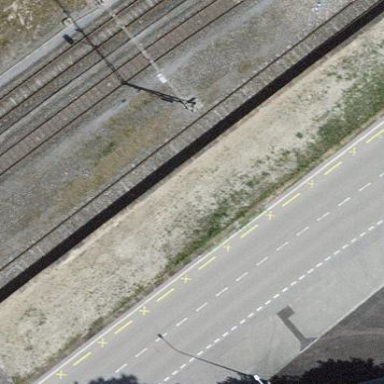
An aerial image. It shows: Loading ramp for railways.